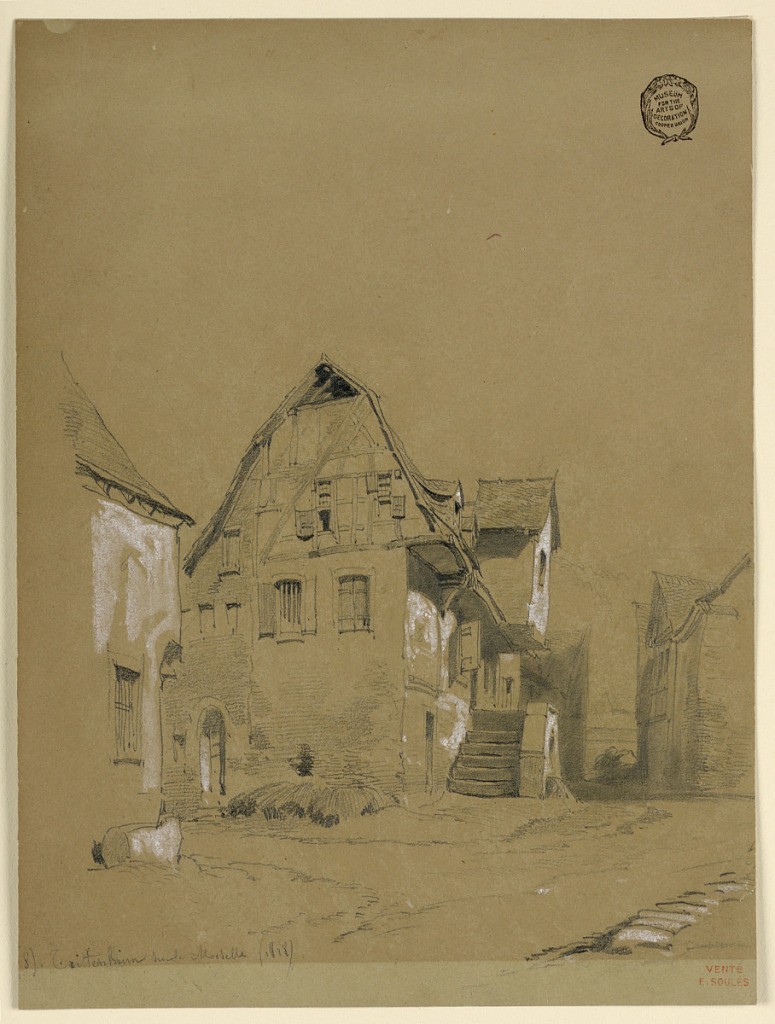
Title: Trittenheim, Rhineland
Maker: Eugène Edouard Soulès, French, 1811–1876
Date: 1828–1838
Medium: Black crayon, brush and wash, brush and white gouache on greenish-brown paper
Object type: Drawing
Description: Houses on a street are shown. Written in the lower left corner: 8 / Trittenheim sur la Moselle (1828)